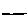
Label: line